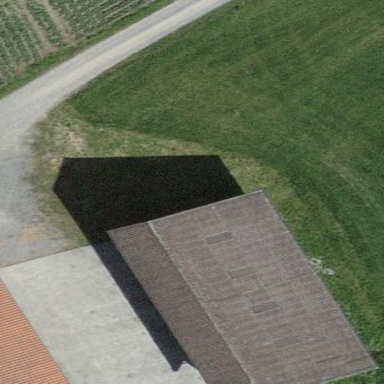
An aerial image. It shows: Farm auxiliary building.